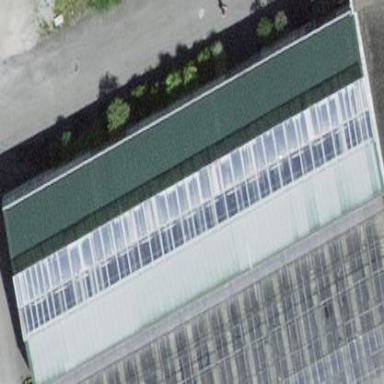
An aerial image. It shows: Greenhouse.